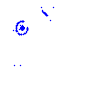
Particle: electron